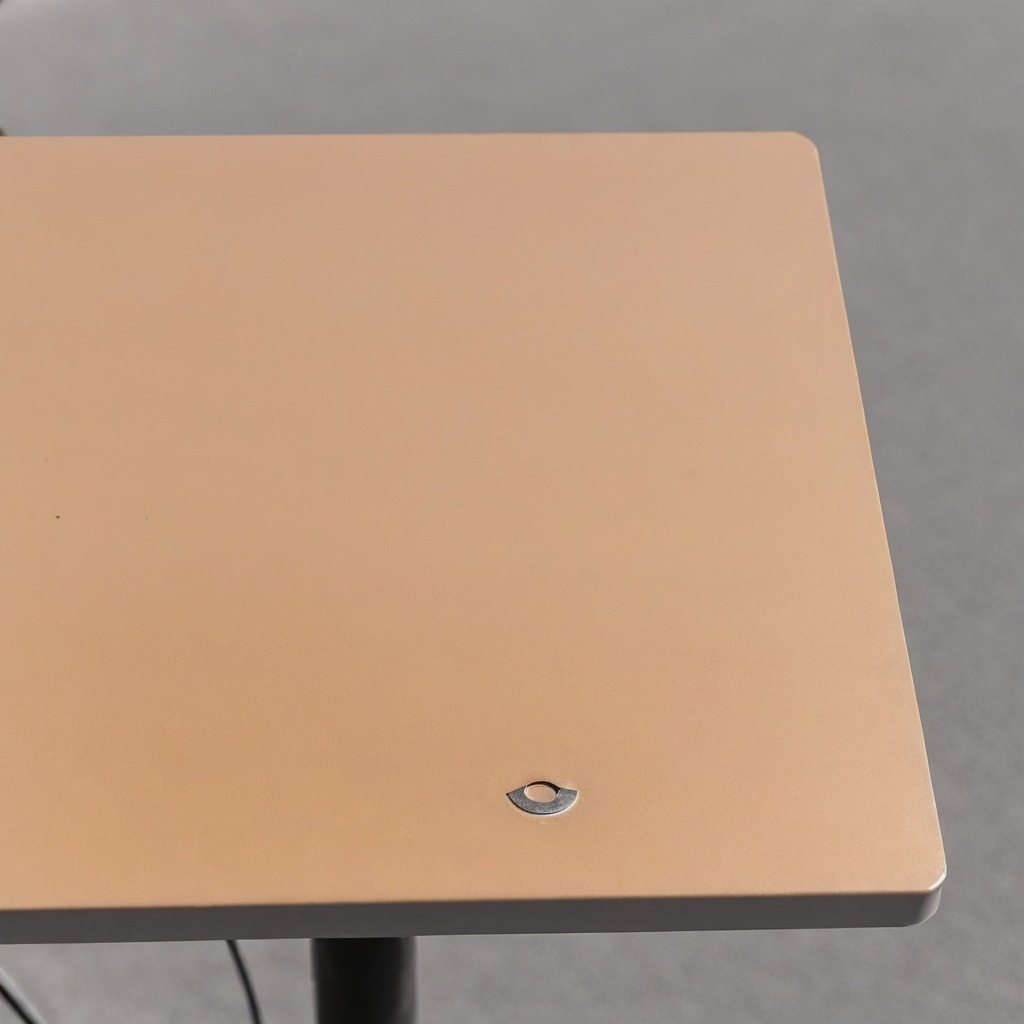
A flat metal washer lies on the table.